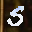
Label: 5